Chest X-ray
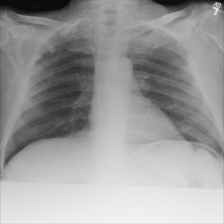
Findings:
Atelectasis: negative
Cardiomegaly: negative
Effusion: negative
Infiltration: negative
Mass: negative
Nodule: negative
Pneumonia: negative
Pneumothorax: negative
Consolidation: negative
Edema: negative
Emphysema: negative
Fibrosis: negative
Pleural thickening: negative
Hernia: negative